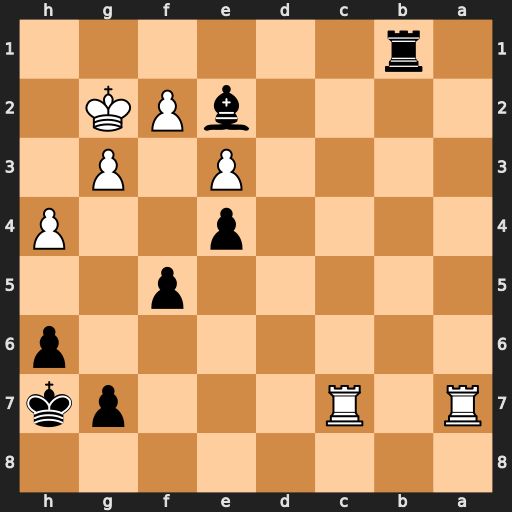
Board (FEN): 8/R1R3pk/7p/5p2/4p2P/4P1P1/4bPK1/1r6
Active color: b
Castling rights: -
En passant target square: -
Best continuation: Bf3+ Kh3 Rh1#